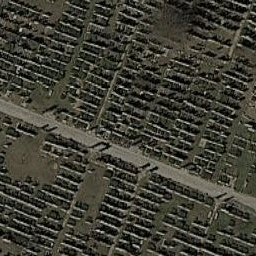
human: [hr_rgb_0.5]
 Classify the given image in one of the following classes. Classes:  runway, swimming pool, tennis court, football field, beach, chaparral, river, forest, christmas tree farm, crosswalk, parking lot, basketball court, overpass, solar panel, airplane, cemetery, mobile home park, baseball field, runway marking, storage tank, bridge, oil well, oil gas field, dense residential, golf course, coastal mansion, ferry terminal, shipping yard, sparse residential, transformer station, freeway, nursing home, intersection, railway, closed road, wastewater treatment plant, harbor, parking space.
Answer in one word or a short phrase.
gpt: cemetery